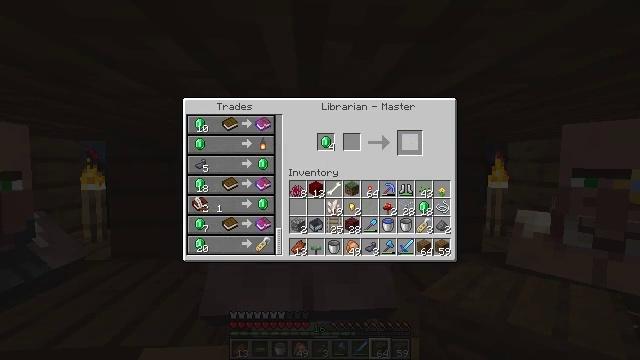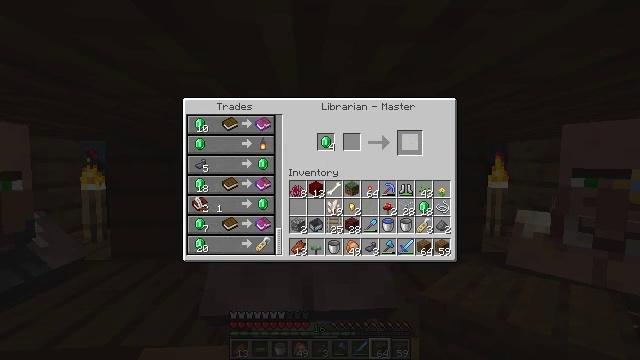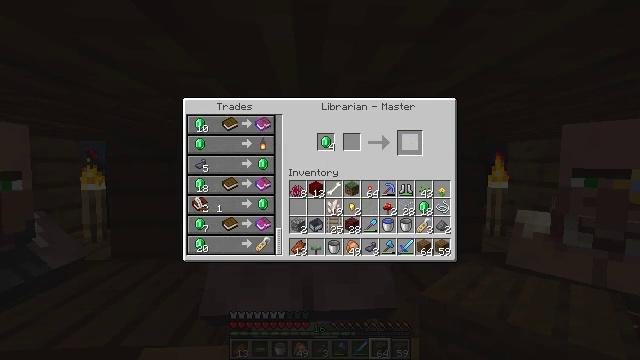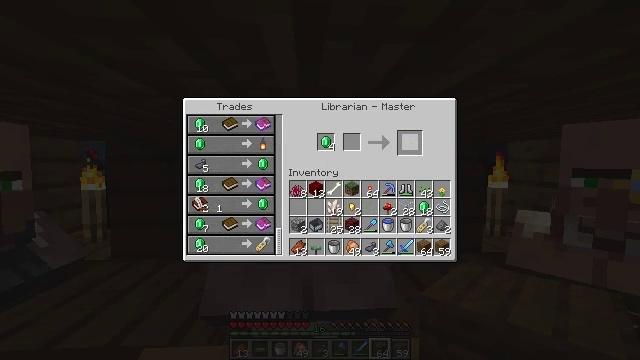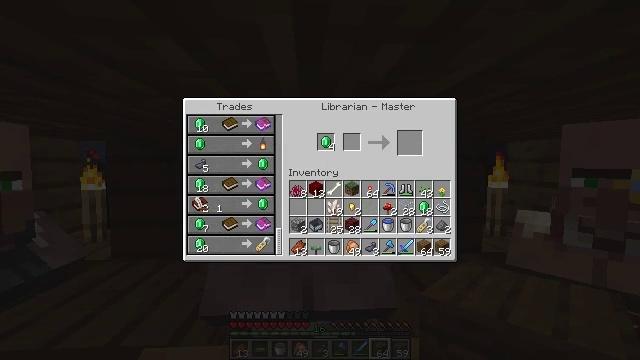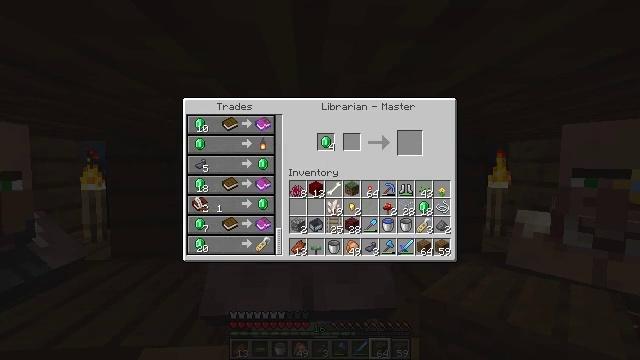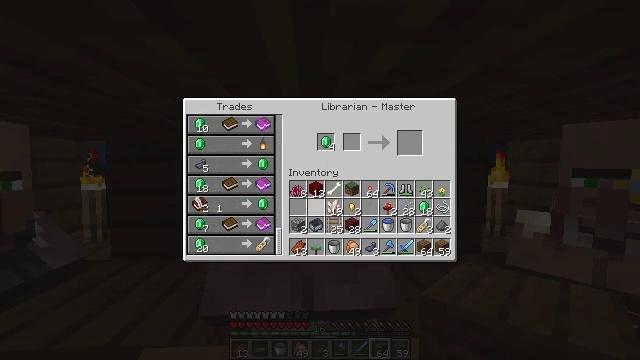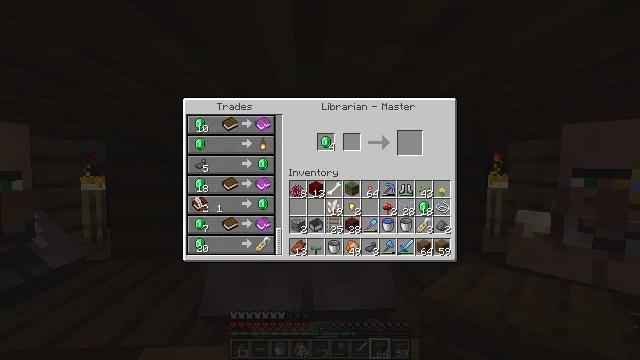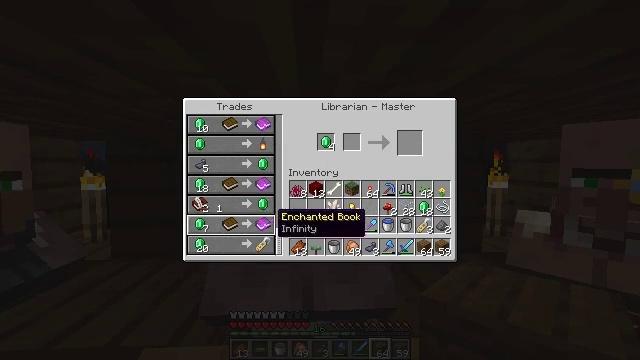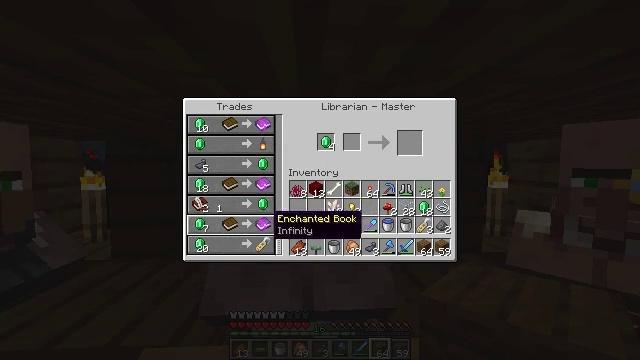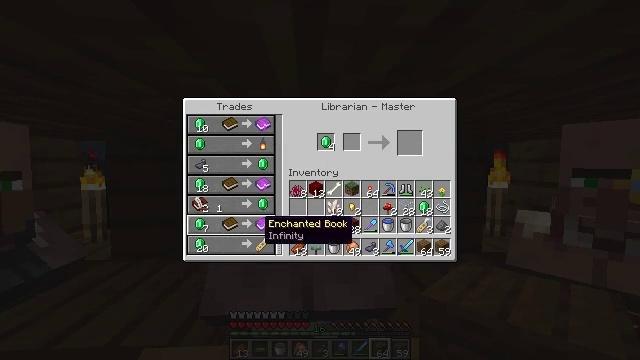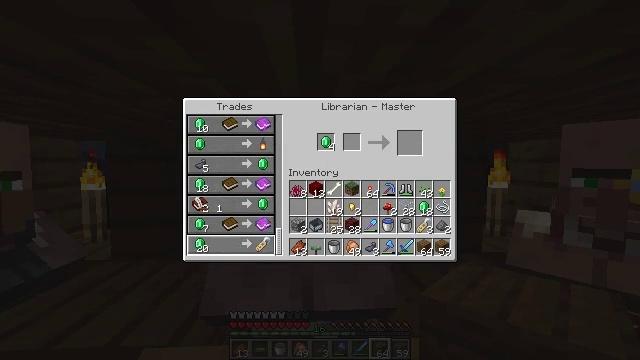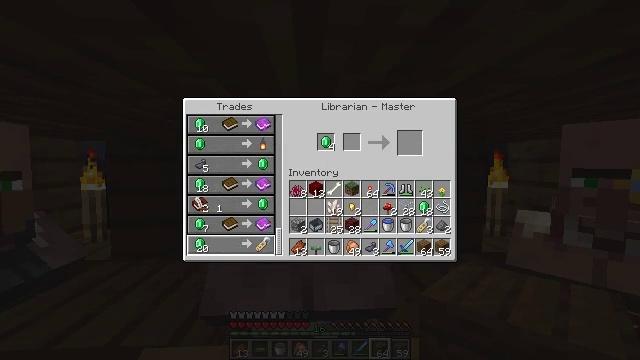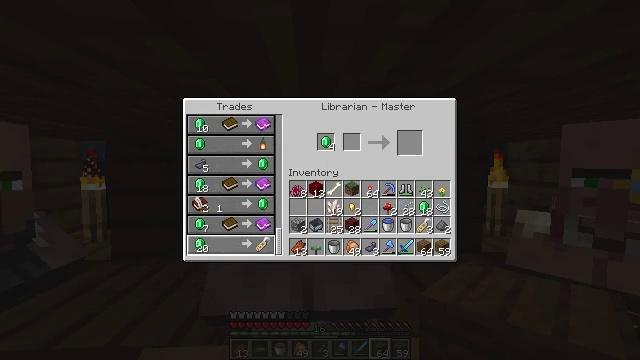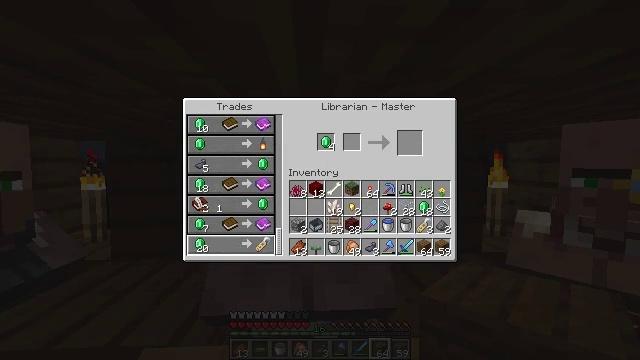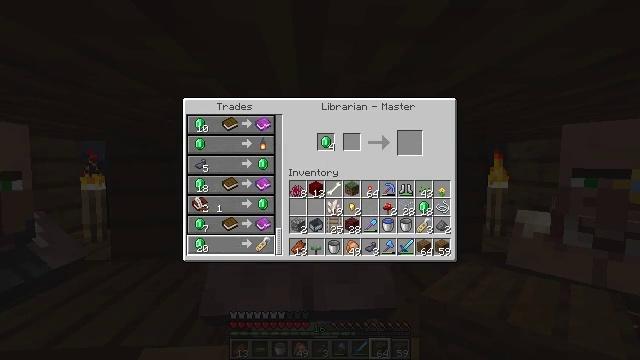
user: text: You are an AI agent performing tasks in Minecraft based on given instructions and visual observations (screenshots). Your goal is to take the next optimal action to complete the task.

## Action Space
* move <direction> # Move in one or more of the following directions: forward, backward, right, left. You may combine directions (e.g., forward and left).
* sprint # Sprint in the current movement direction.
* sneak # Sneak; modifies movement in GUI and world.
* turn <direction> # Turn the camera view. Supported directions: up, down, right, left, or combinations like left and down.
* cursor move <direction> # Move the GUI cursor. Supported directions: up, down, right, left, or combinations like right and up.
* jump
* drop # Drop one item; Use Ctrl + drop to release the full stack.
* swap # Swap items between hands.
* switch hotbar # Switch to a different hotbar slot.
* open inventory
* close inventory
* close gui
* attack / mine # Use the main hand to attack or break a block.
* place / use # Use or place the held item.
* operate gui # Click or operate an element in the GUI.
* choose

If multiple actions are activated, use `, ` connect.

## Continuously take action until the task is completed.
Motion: motion action
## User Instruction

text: Craft a name tag by using the crafting table.
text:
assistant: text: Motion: sneak
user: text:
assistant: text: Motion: sneak
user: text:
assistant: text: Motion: sneak
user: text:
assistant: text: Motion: sneak, cursor move left and down
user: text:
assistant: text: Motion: sneak, cursor move left and down
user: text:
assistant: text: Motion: sneak, cursor move left and down
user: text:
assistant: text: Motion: sneak, cursor move left and down
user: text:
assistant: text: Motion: sneak, cursor move left and down
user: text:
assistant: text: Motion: sneak
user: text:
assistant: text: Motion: sneak, cursor move left
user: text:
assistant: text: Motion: sneak, cursor move left
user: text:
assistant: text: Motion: sneak
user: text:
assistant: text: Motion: sneak
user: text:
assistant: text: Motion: sneak
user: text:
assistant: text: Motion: sneak
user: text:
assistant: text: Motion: sneak
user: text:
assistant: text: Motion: sneak
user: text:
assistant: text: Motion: sneak
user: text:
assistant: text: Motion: sneak, operate gui
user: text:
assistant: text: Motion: sneak, operate gui
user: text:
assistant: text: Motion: sneak, operate gui
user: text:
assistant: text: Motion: sneak
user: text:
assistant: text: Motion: sneak, cursor move right
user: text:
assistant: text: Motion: sneak, cursor move right and up
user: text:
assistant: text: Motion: sneak, cursor move right and up
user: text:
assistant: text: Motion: sneak, cursor move right and up
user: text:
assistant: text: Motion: sneak, cursor move right and up
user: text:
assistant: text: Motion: sneak, cursor move right and up
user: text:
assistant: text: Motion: sneak
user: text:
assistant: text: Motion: sneak